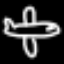
Label: airplane